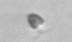
Label: Pyramimonas